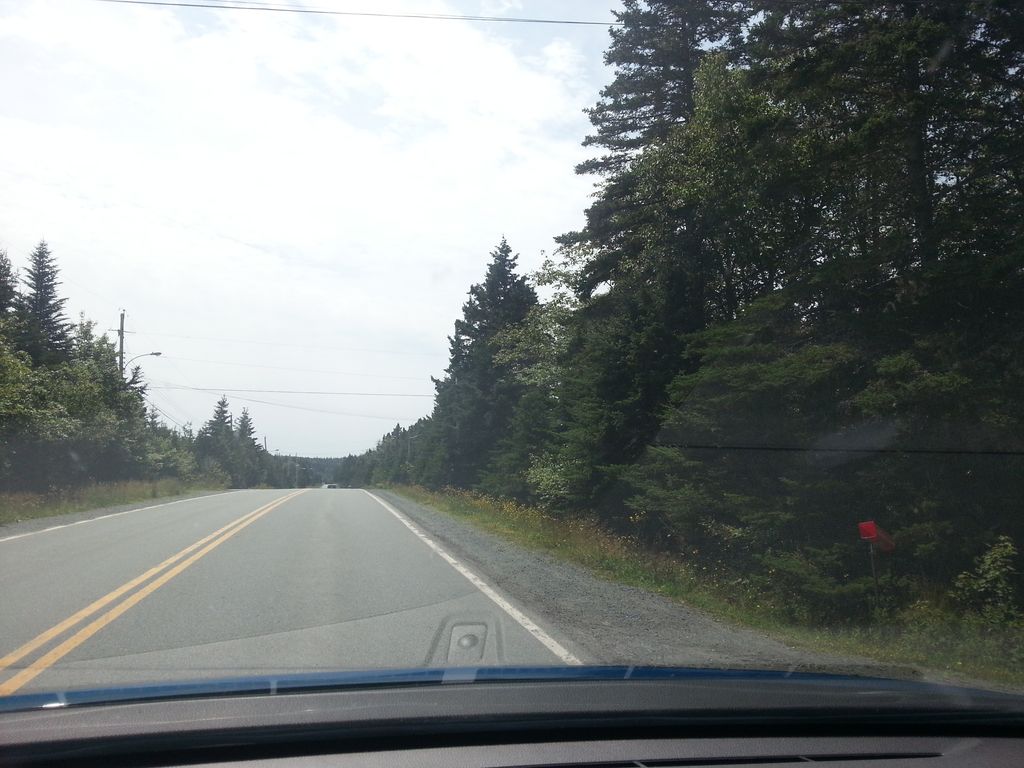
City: halifax